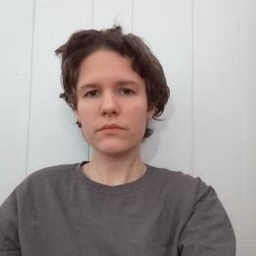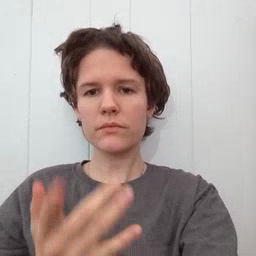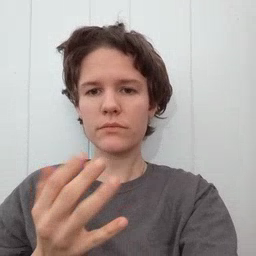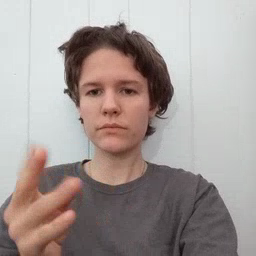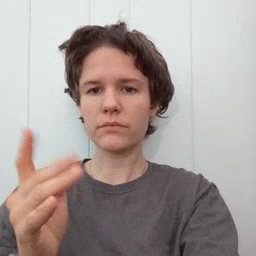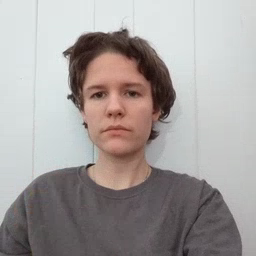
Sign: finger